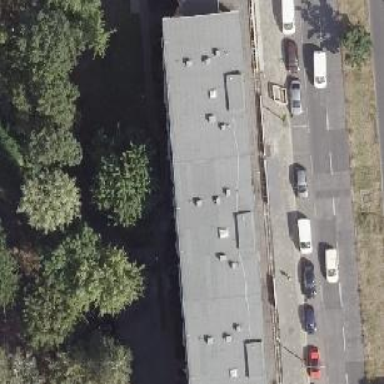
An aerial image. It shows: Furniture shop.